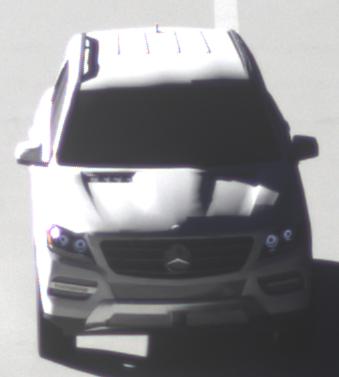
Make: Mercedes-Benz
Model: ML 350
Detailed model: M-Class (166)
Model produced from: 2011/11
Model produced until: 2014/10
Doors: 5
Color: white
Road condition: dry road
Daytime: sunrise or sunset
Contrast: high contrast